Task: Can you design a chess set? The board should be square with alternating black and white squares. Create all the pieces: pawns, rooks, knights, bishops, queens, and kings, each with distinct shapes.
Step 1799:
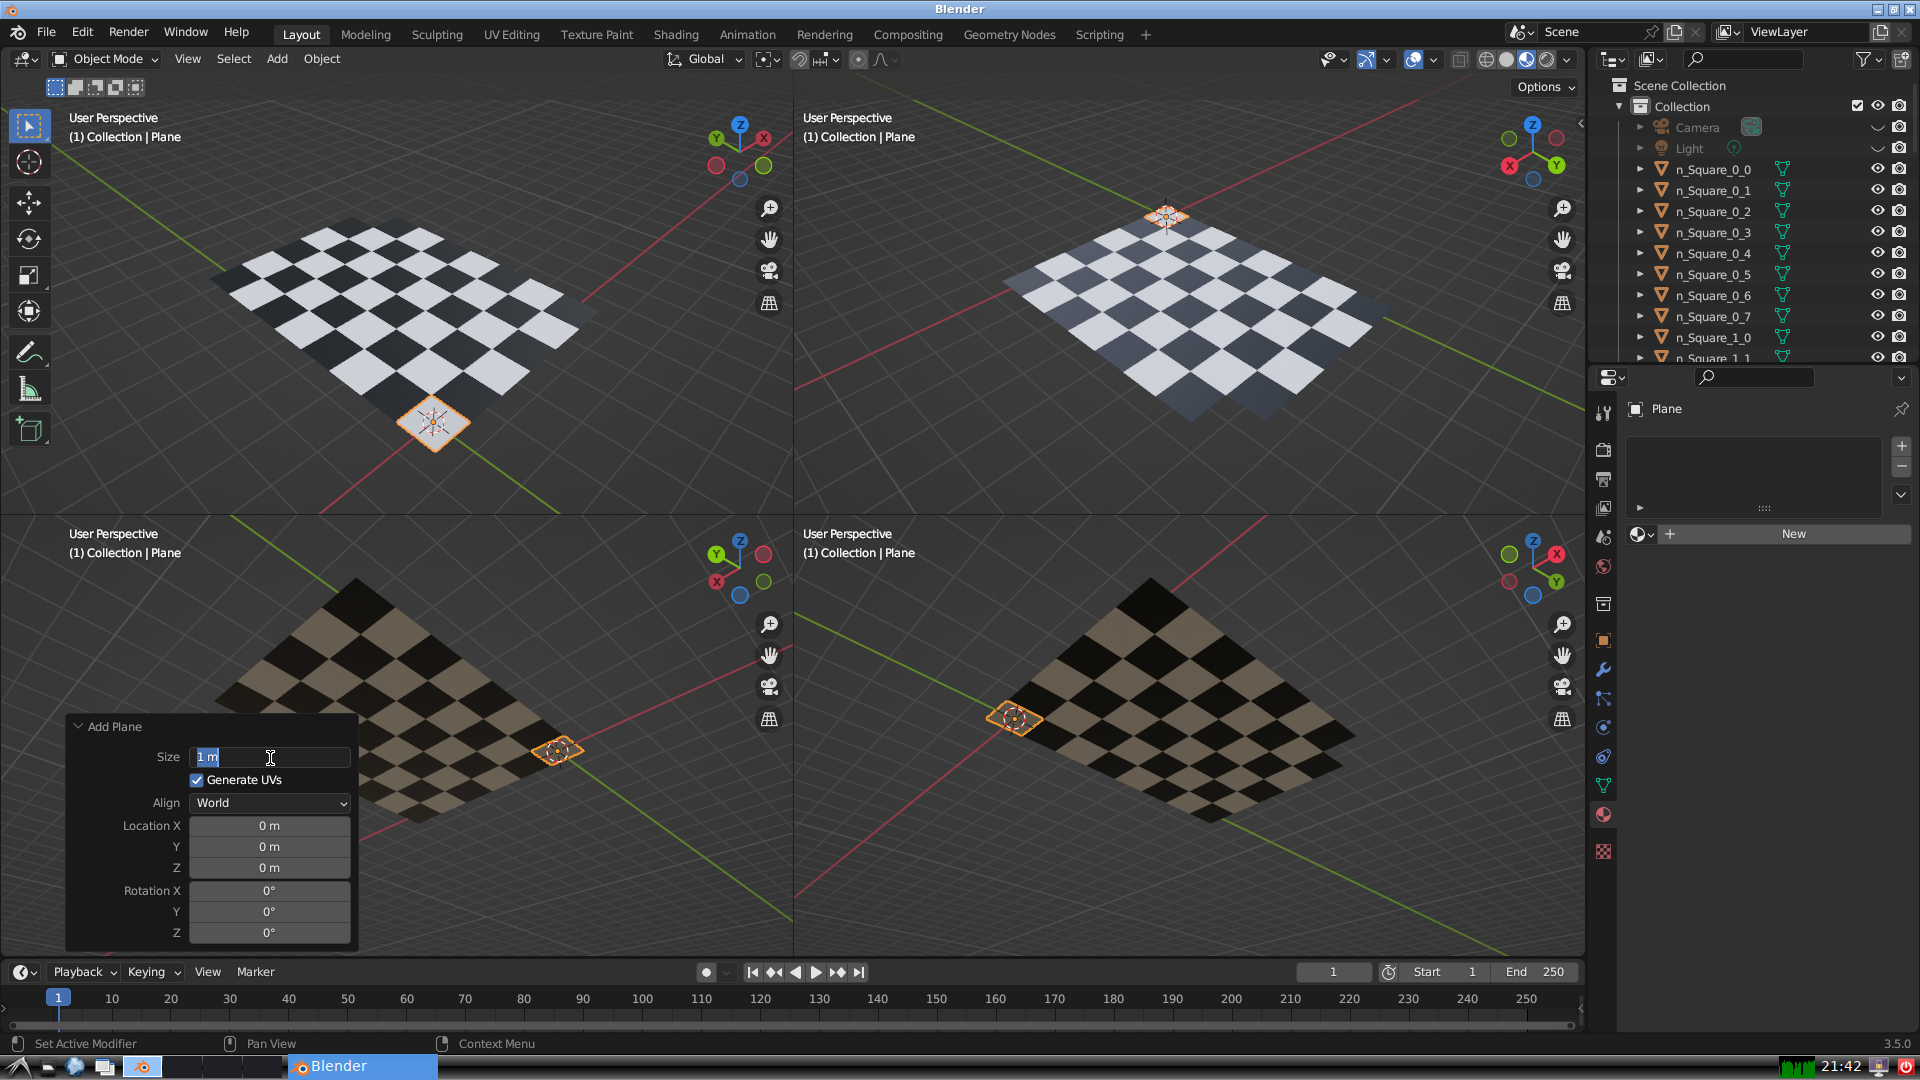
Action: input_text: 1.0